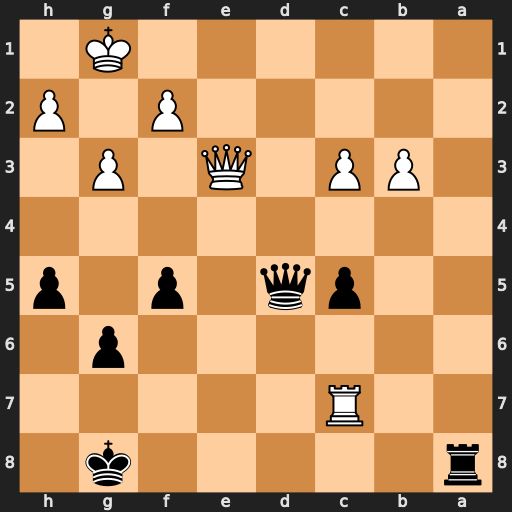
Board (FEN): r5k1/2R5/6p1/2pq1p1p/8/1PP1Q1P1/5P1P/6K1
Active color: b
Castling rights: -
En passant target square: -
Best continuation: Ra1+ Qc1 Rxc1#